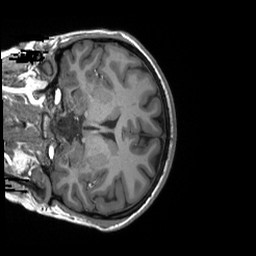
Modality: T1w
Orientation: coronal
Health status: ill
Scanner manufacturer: siemens
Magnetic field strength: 3 T
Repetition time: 2.3 s
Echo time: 0.00243 s